Field crop: maize
Growth stage: 2
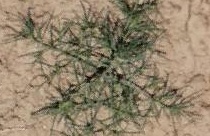
Species: salsola